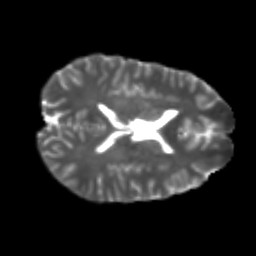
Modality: T2w
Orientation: axial
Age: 20
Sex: male
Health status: healthy
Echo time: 0.074 s